Question: Goal:
Display the result without using any line between column and row
Problem:
I can't remove these line
The picture below is taken in preview mode
// Fullmetalboy

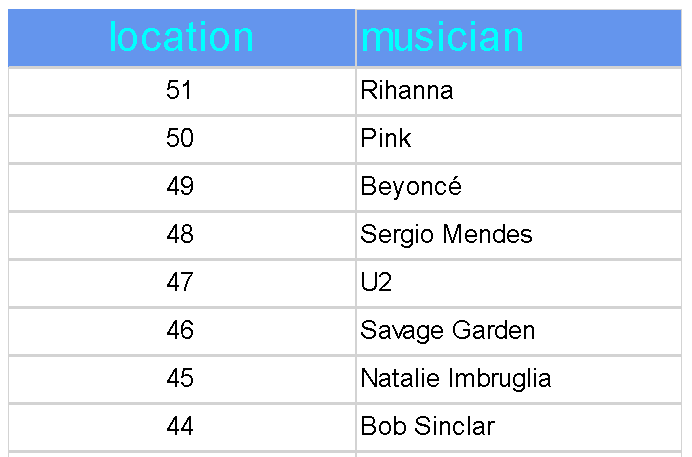
Answer: In the textbox properties for each cell of the grid, just make sure you set the BorderWidth property to 0.